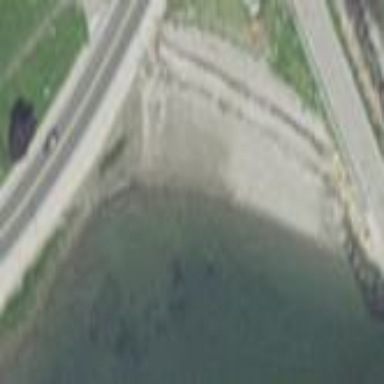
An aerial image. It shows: Sandy beach.